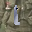
Label: 1